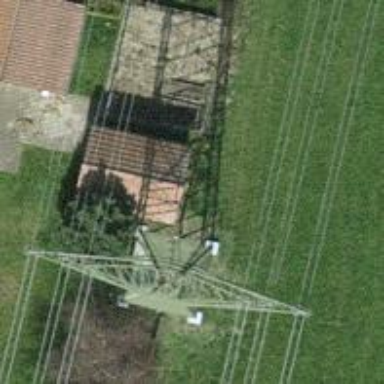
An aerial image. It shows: Power tower.